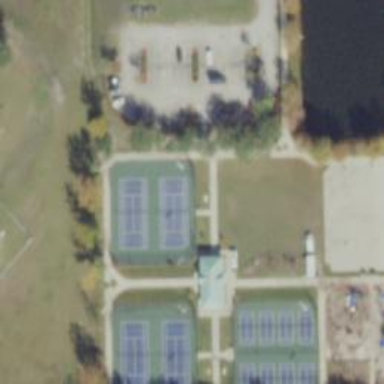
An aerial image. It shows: Tennis court on pitch designated for leisure land.